Interaction volume radius: 5 \u00c5
Interaction volume height: 30 \u00c5
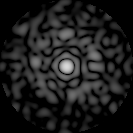
Disorder parameter: 0.8602